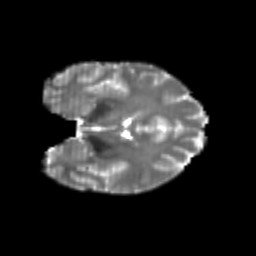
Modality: T2w
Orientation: coronal
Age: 23
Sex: female
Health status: healthy
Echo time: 0.074 s